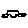
Label: car